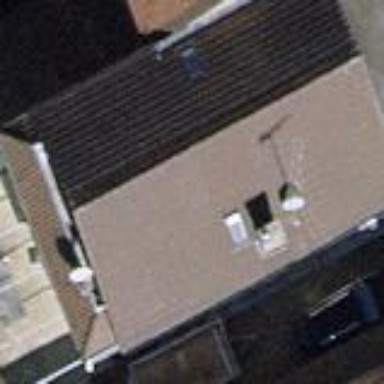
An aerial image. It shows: Gabled roof apartments building.